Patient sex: M
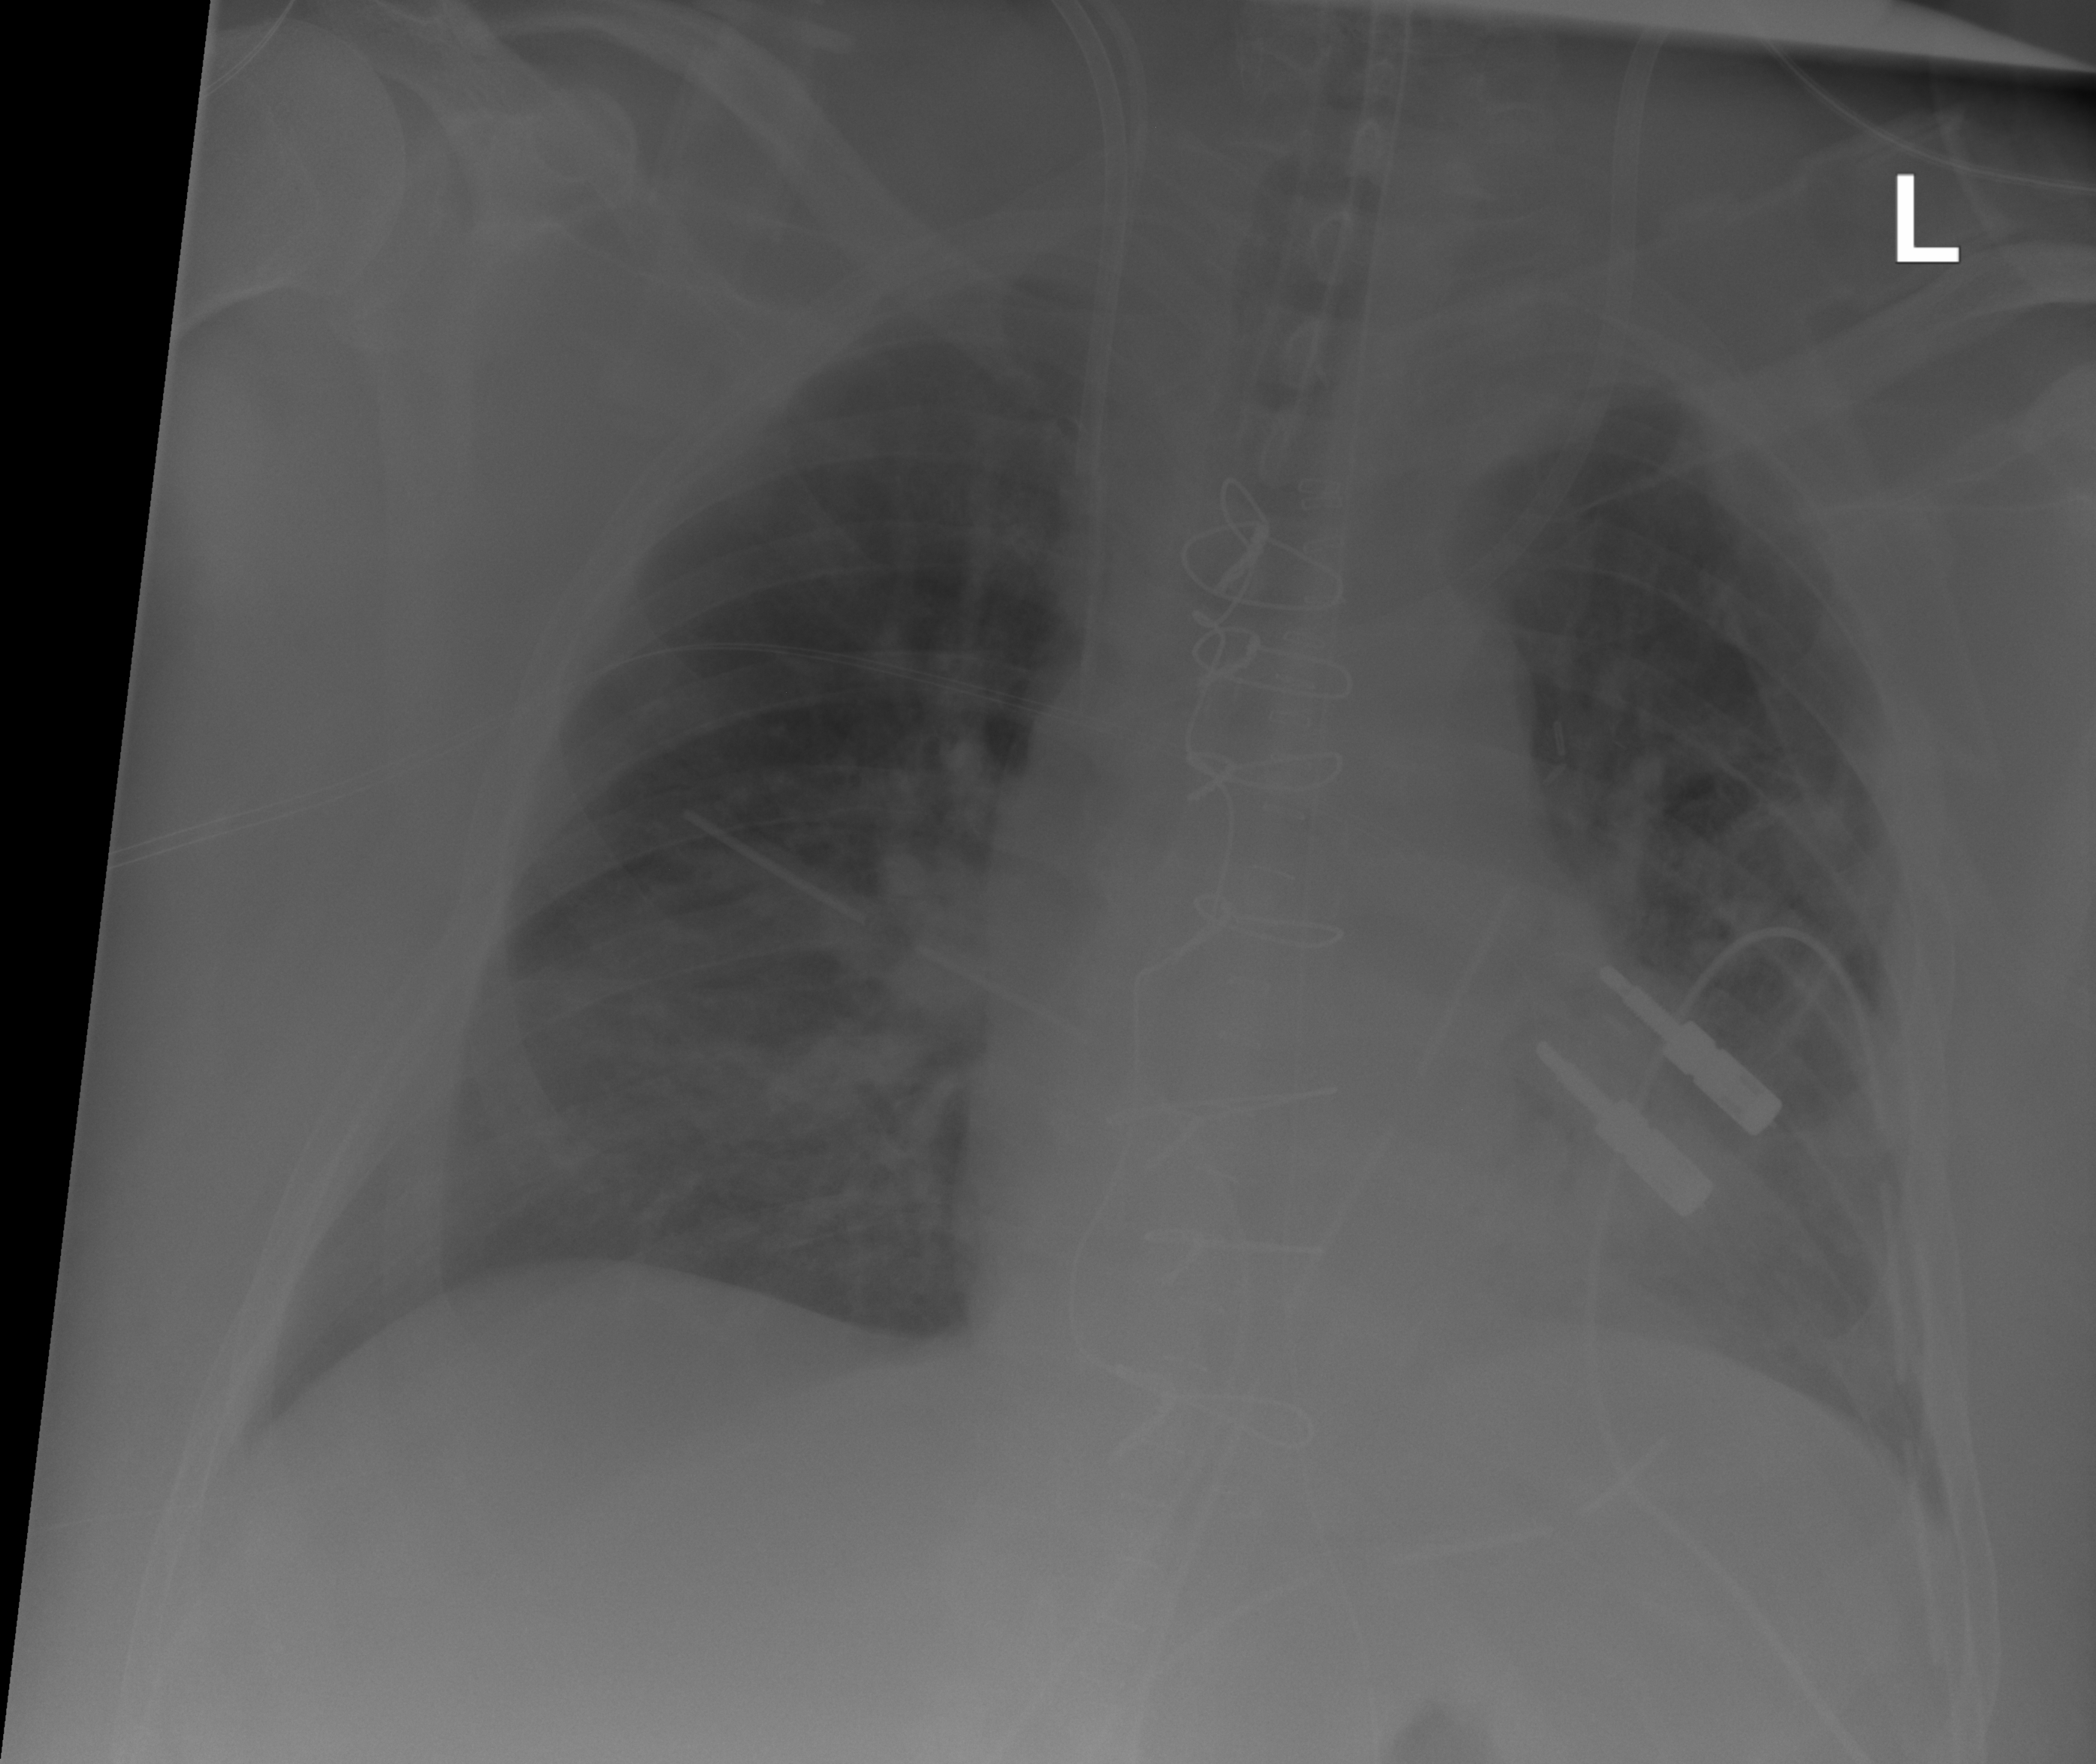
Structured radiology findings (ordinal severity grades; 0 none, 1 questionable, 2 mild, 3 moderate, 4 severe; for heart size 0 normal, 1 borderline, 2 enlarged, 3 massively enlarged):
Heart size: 2
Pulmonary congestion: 2
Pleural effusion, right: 1
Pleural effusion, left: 2
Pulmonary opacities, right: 2
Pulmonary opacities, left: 2
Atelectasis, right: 0
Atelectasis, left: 0